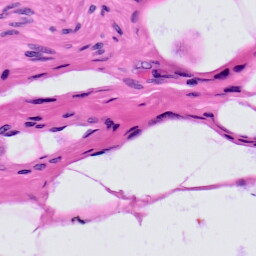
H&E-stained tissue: Prostate